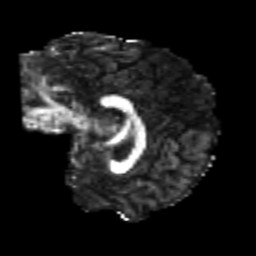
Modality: FA
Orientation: sagittal
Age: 20
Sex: female
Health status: healthy
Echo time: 0.074 s